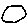
Label: circle